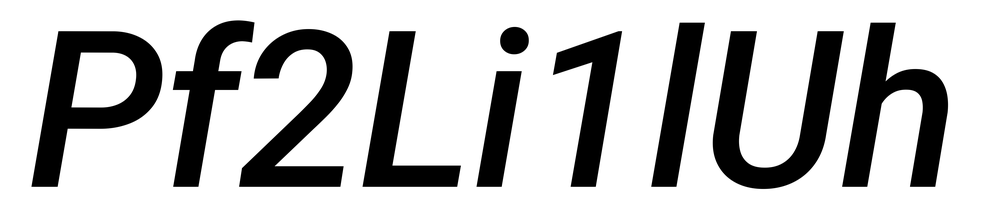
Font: Roboto-Italic_Medium_Italic